Interaction volume radius: 10 \u00c5
Interaction volume height: 45 \u00c5
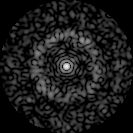
Disorder parameter: 0.8088